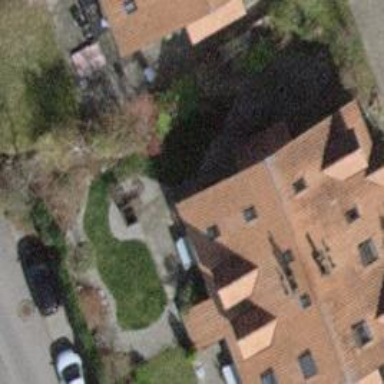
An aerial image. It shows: Residential garden.